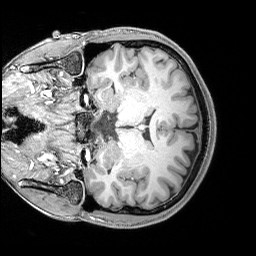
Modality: T1w
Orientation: coronal
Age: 27
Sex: male
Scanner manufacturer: siemens
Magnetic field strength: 3 T
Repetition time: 2.53 s
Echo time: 0.00326 s